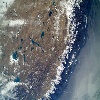
Label: land